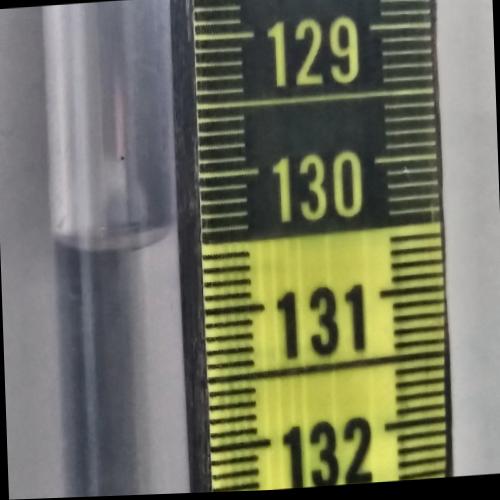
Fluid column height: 130.4 cm